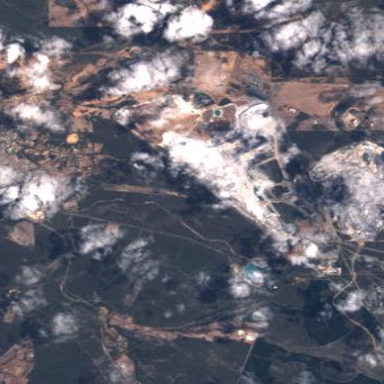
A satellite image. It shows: Industrial area used for mining operations.